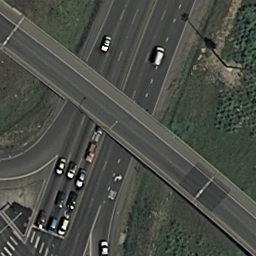
Label: overpass